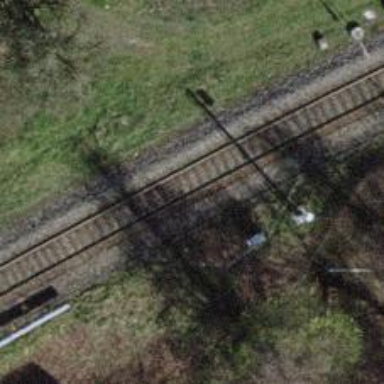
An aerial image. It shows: Railway track with contact line for electrification.